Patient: sex F, age 36
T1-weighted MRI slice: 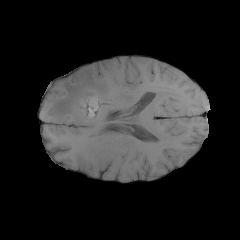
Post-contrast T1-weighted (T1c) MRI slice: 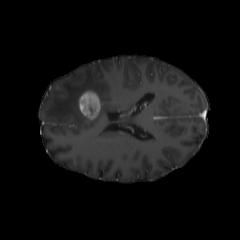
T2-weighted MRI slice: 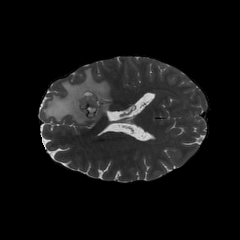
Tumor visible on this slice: yes
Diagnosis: Glioblastoma, IDH-wildtype
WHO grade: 4